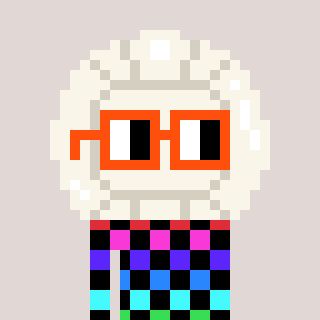
a pixel art character with square orange glasses, a volleyball-shaped head and a magenta-colored body on a warm background